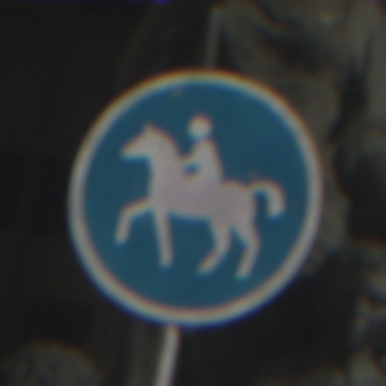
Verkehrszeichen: Reitweg
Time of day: MorningAfternoon
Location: Outdoor (Urban)
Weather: PartlyCloudy
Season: NotSpecified
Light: Natural